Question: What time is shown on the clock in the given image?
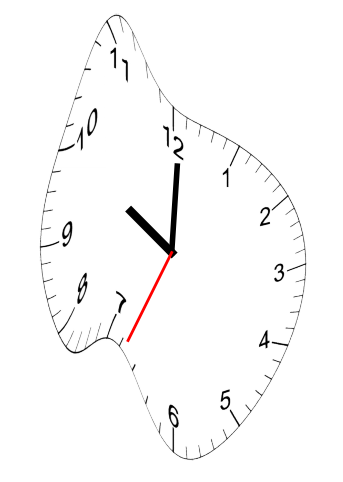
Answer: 10:00:34